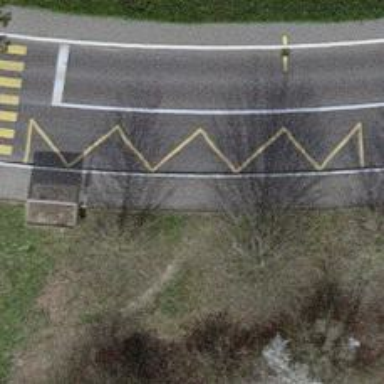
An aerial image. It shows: Sidewalk with asphalt surface leading to public transport platform. The platform has shelter.